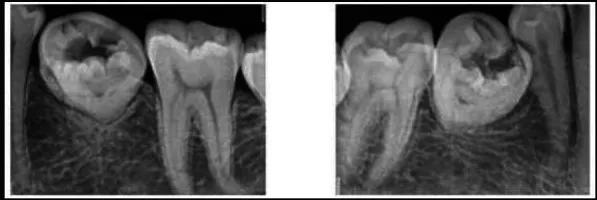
Intraoral periapical radiographs of the patient depicting unusual morphology of mandibular right and left second premolar.
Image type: radiology (x_ray)